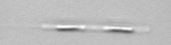
Label: Leptocylindrus